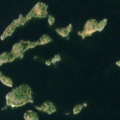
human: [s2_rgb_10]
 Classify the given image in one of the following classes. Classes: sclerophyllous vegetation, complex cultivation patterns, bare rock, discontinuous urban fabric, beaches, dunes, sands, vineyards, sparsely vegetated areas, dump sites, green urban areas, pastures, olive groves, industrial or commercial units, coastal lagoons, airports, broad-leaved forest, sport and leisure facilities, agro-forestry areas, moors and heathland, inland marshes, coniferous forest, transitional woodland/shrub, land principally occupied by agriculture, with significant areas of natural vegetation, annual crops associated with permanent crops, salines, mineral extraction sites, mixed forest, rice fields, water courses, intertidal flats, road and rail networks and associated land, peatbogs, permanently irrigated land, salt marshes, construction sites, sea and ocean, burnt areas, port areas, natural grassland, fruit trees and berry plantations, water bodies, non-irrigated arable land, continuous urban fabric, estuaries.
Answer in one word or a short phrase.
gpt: sea and ocean